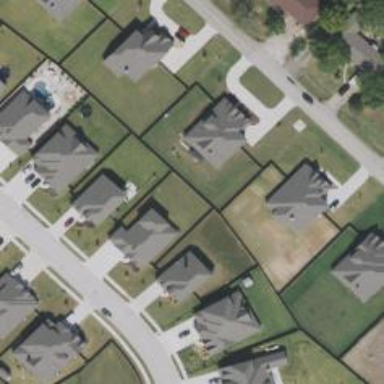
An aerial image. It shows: Residential area with individual plots.